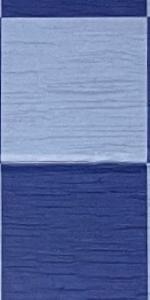
Label: Empty